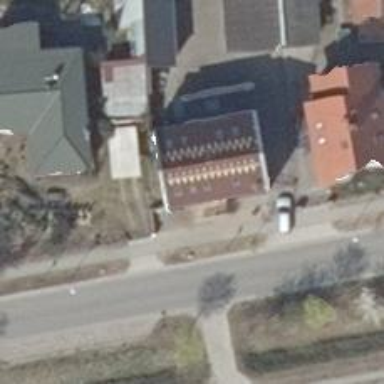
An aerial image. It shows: Beauty shop.